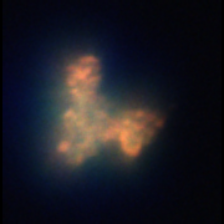
Taxon: Unknown_detritus
Group: Unknown